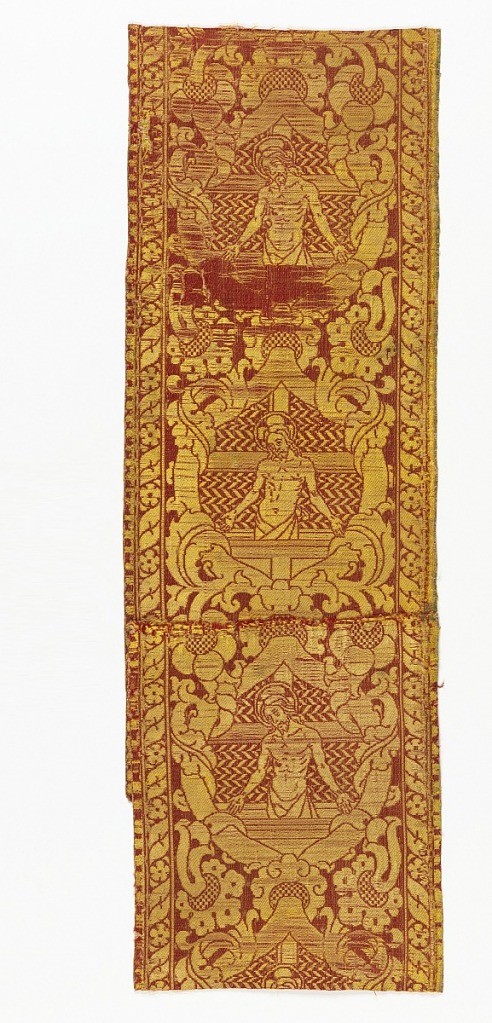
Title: Orphrey band
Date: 16th century
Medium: silk, linen Technique: combination of two structures; 4&1 satin plus twill
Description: Repeat of a medallion enclosing a scene of the Resurrection.